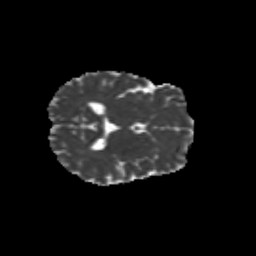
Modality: MD
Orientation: axial
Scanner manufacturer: siemens
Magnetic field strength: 3 T
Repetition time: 9.2 s
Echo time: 0.084 s